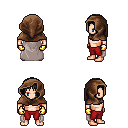
a pixel art fantasy rpg character, male body template, human, light skin, gray cape, red pants, gray plain hairstyle, cloth hood, gold gloves, four views (front, back, left, right), 2x2 character sprite sheet, small pixel art, hard edges, no anti-aliasing